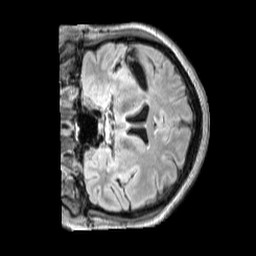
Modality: FLAIR
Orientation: coronal
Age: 38
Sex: female
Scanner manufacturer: siemens
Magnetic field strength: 3 T
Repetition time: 5 s
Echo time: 0.387 s